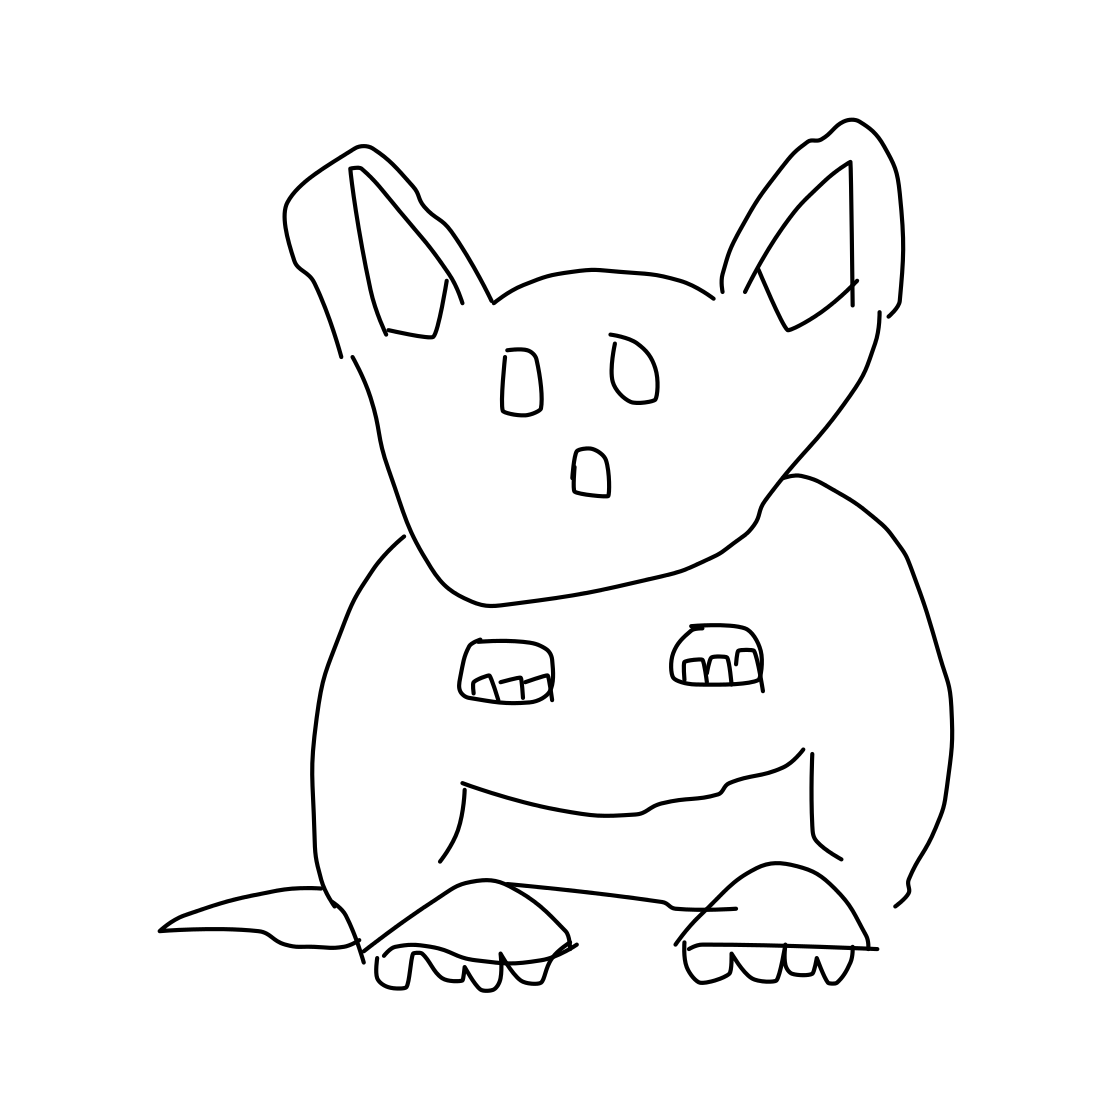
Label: kangaroo